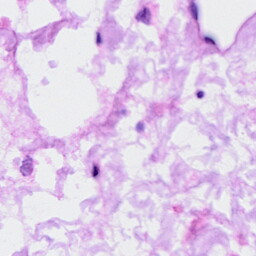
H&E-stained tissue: Ovarian